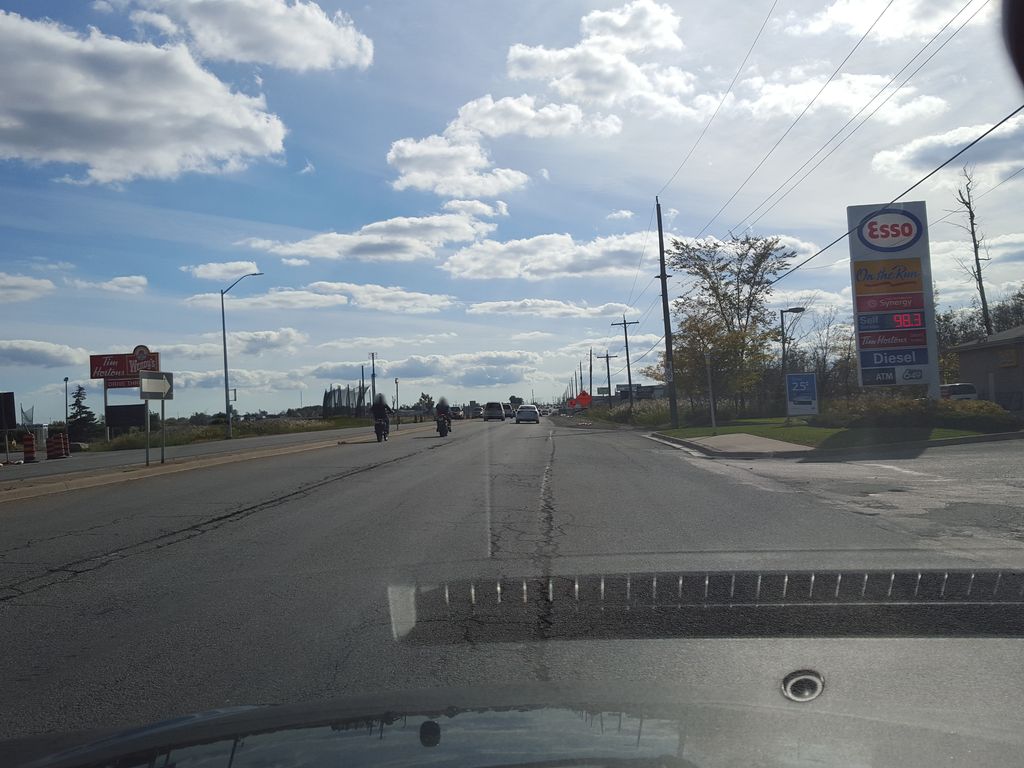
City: hamilton